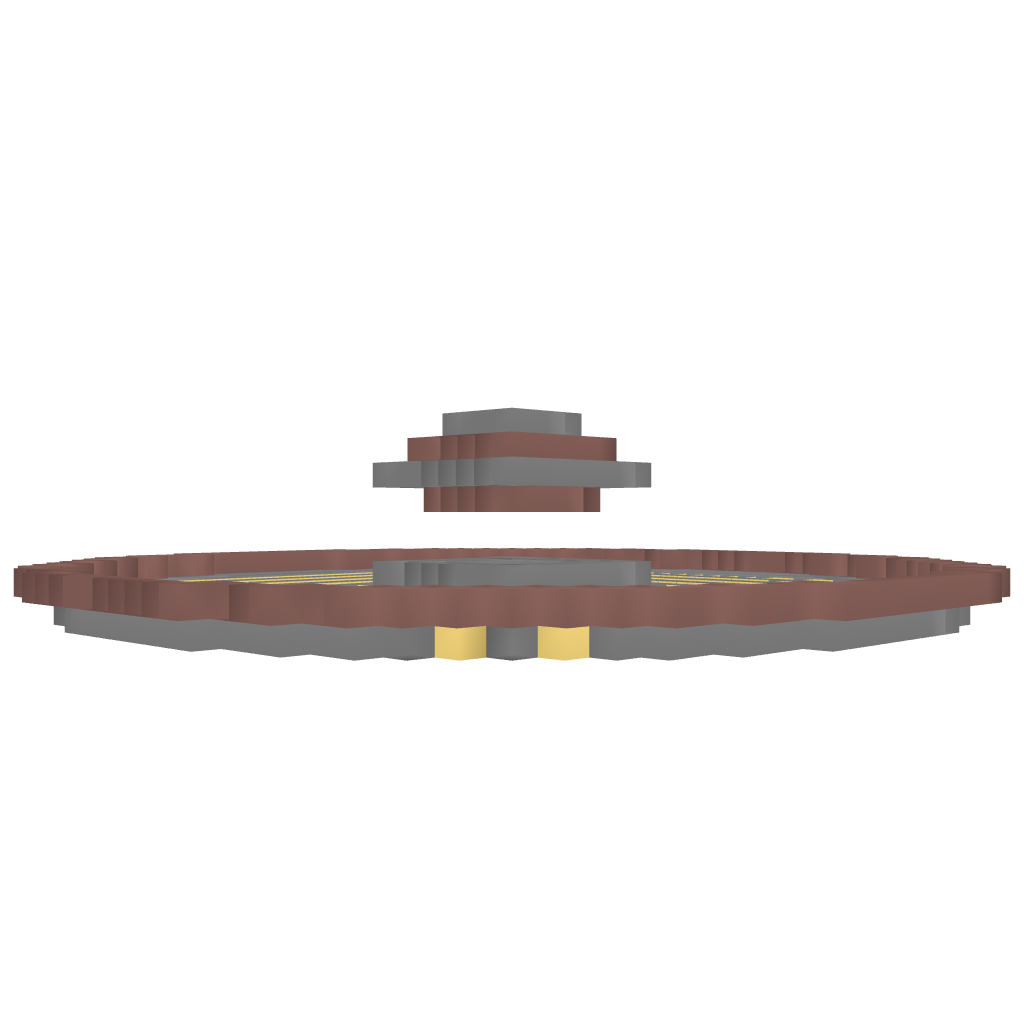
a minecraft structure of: Small Circular Temple bad low quality